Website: home-depot
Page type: billing-address
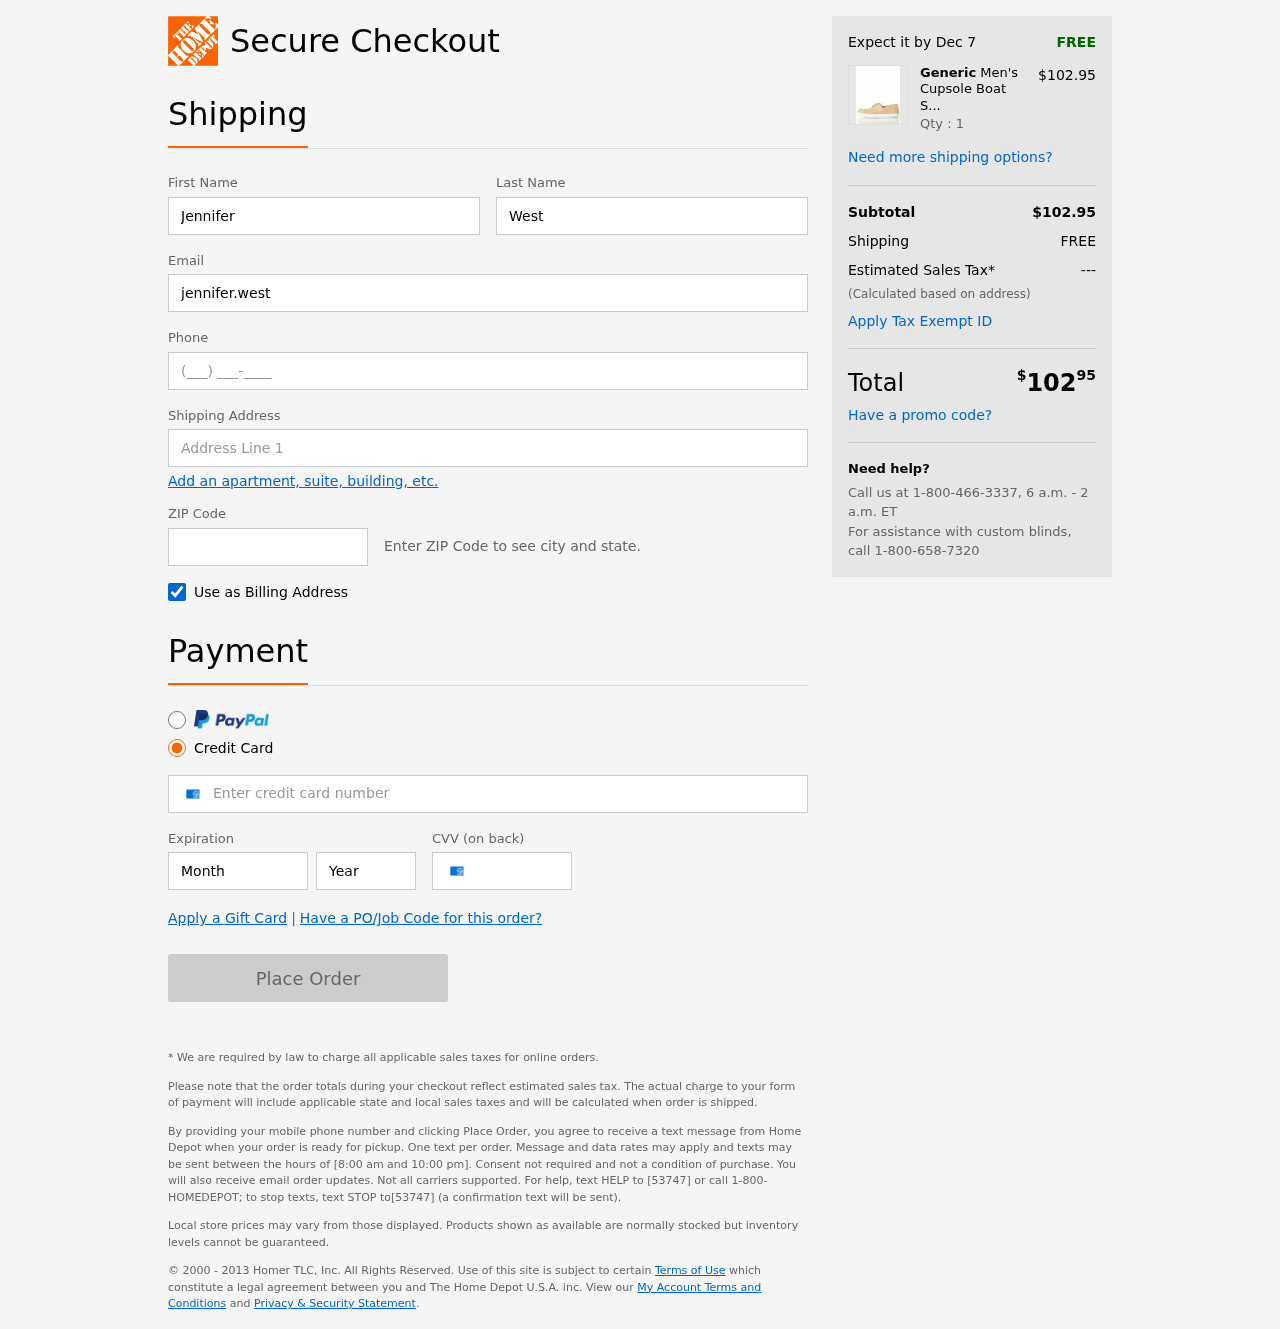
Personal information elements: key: PII_FIRSTNAME
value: Jennifer
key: PII_LASTNAME
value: West
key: PII_EMAIL
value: jennifer.west@yahoo.com
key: PII_PHONE
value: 3384077371
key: PII_STREET
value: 546 Jennifer Ways
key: PII_POSTCODE
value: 73476
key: PII_CARD_NUMBER
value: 3753 0185 0097 220
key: PII_CARD_EXPIRY_MONTH
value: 05
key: PII_CARD_CVV
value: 6898
Product elements: key: PRODUCT1_BRAND
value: Generic
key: PRODUCT1_NAME
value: Men's Cupsole Boat Shoe, Beige Suede, 9.5 us
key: PRODUCT1_PRICE
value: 102.95
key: PRODUCT1_QUANTITY
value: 1
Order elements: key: ORDER_DELIVERY_DATE
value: Dec 7
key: ORDER_SUBTOTAL
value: $102.95
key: ORDER_SHIPPING_COST
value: FREE
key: ORDER_TAX
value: ---
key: ORDER_TOTAL2
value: $10295